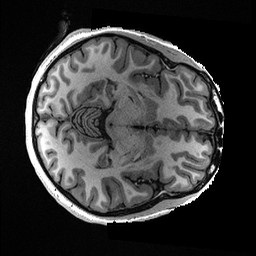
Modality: T1w
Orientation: axial
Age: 32
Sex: female
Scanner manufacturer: ge
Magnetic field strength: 3 T
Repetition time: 0.006952 s
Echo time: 0.00292 s